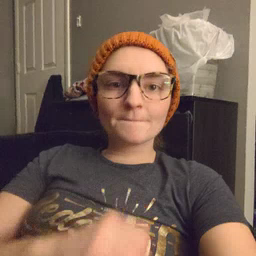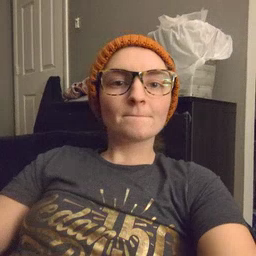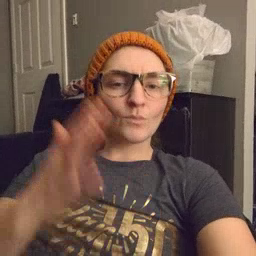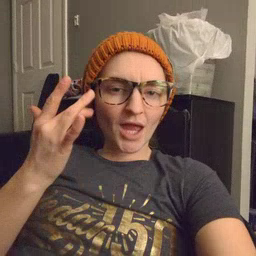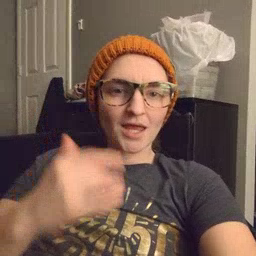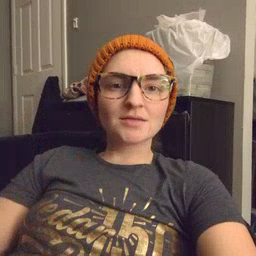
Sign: why